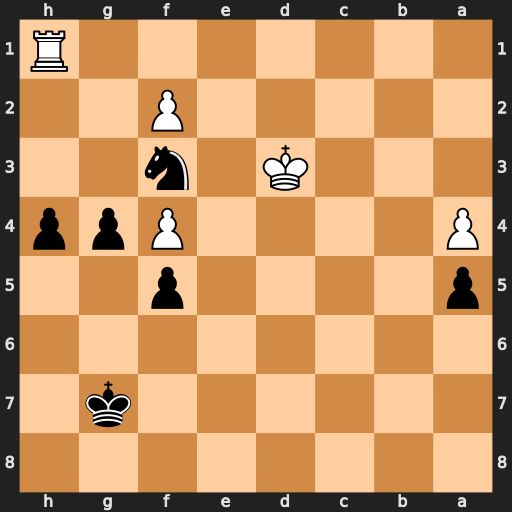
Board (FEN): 8/6k1/8/p4p2/P4Ppp/3K1n2/5P2/7R
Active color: b
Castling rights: -
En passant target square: -
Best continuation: g3 fxg3 hxg3 Kc4 g2